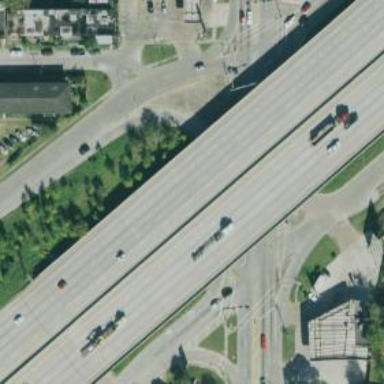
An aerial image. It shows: Frontage road connected to secondary link road.